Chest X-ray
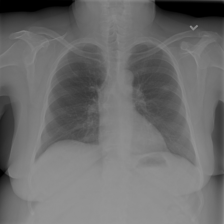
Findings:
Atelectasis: negative
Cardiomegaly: negative
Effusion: negative
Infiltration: negative
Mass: negative
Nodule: positive
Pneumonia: negative
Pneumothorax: negative
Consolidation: negative
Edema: negative
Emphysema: negative
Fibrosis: negative
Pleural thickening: negative
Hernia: negative